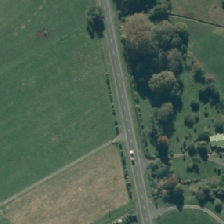
Land cover: shortrotation_cropland